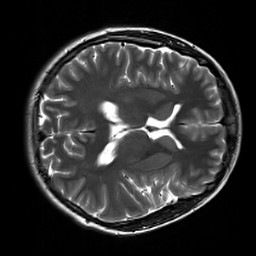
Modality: T2w
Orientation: axial
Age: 21
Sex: female
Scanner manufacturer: siemens
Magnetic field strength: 3 T
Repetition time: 7 s
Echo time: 0.09 s